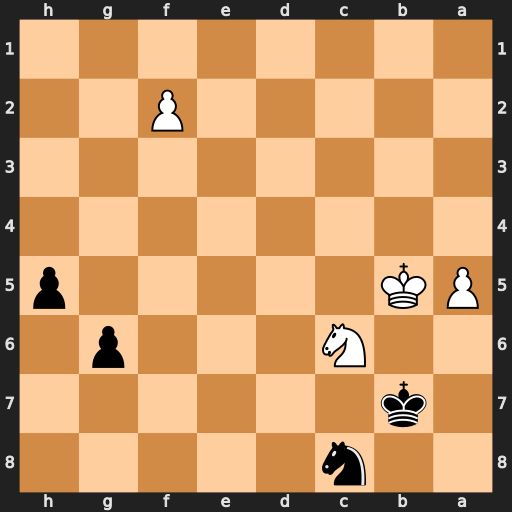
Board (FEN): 2n5/1k6/2N3p1/PK5p/8/8/5P2/8
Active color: b
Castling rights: -
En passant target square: -
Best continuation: Na7+ Kc5 Nxc6